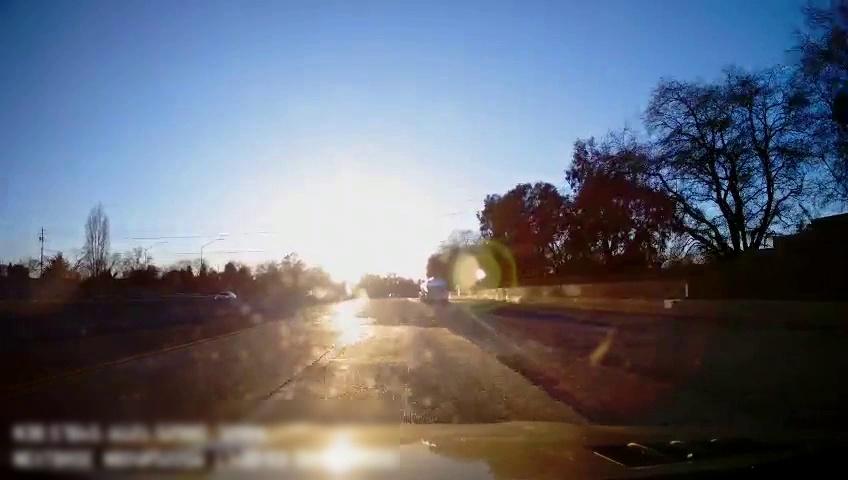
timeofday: Day
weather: Sunny
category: Drivable Space
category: Vehicles | Truck
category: Vehicles | Car
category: Lanes | Current Lane
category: Lanes | Current Lane
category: Lanes | Alternate Lane
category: Lanes | Alternate Lane